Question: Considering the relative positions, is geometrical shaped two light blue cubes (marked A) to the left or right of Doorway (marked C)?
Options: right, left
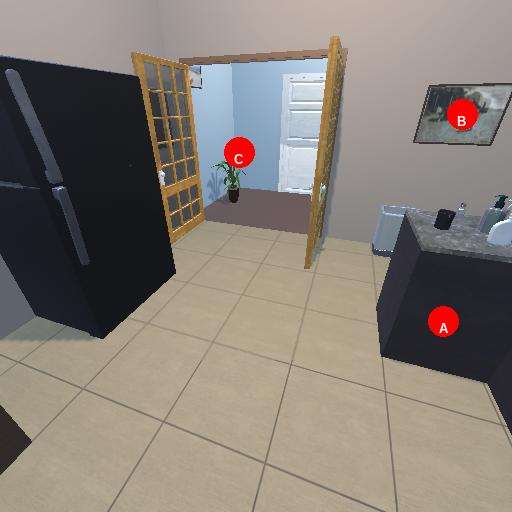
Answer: right